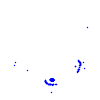
Particle: pion